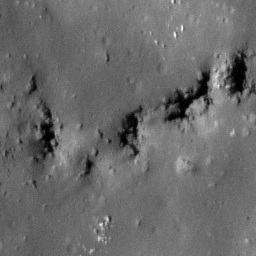
Pit: Tycho 15a
Host crater: Tycho
Host type: impact_melt
Lunar coordinates: latitude -43.145, longitude 349.633